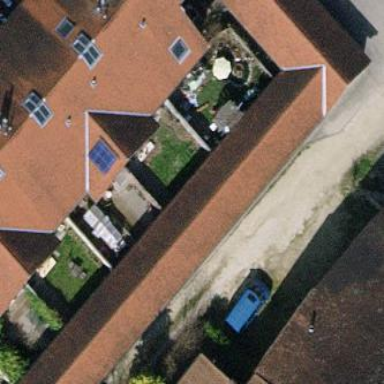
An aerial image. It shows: Shed building.